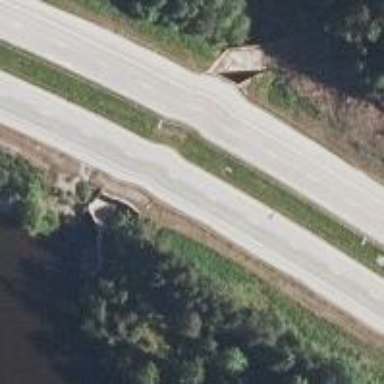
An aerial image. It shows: Motorway bridge with asphalt surface.